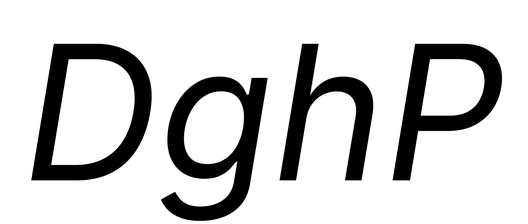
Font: Inter-Italic_Italic